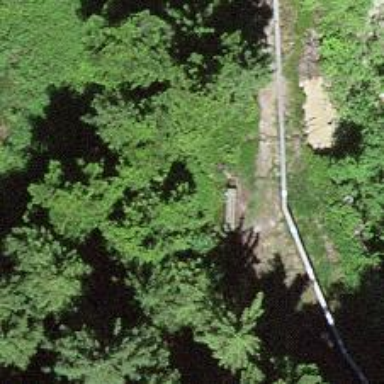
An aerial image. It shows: Brown bench in the vicinity.